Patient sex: M
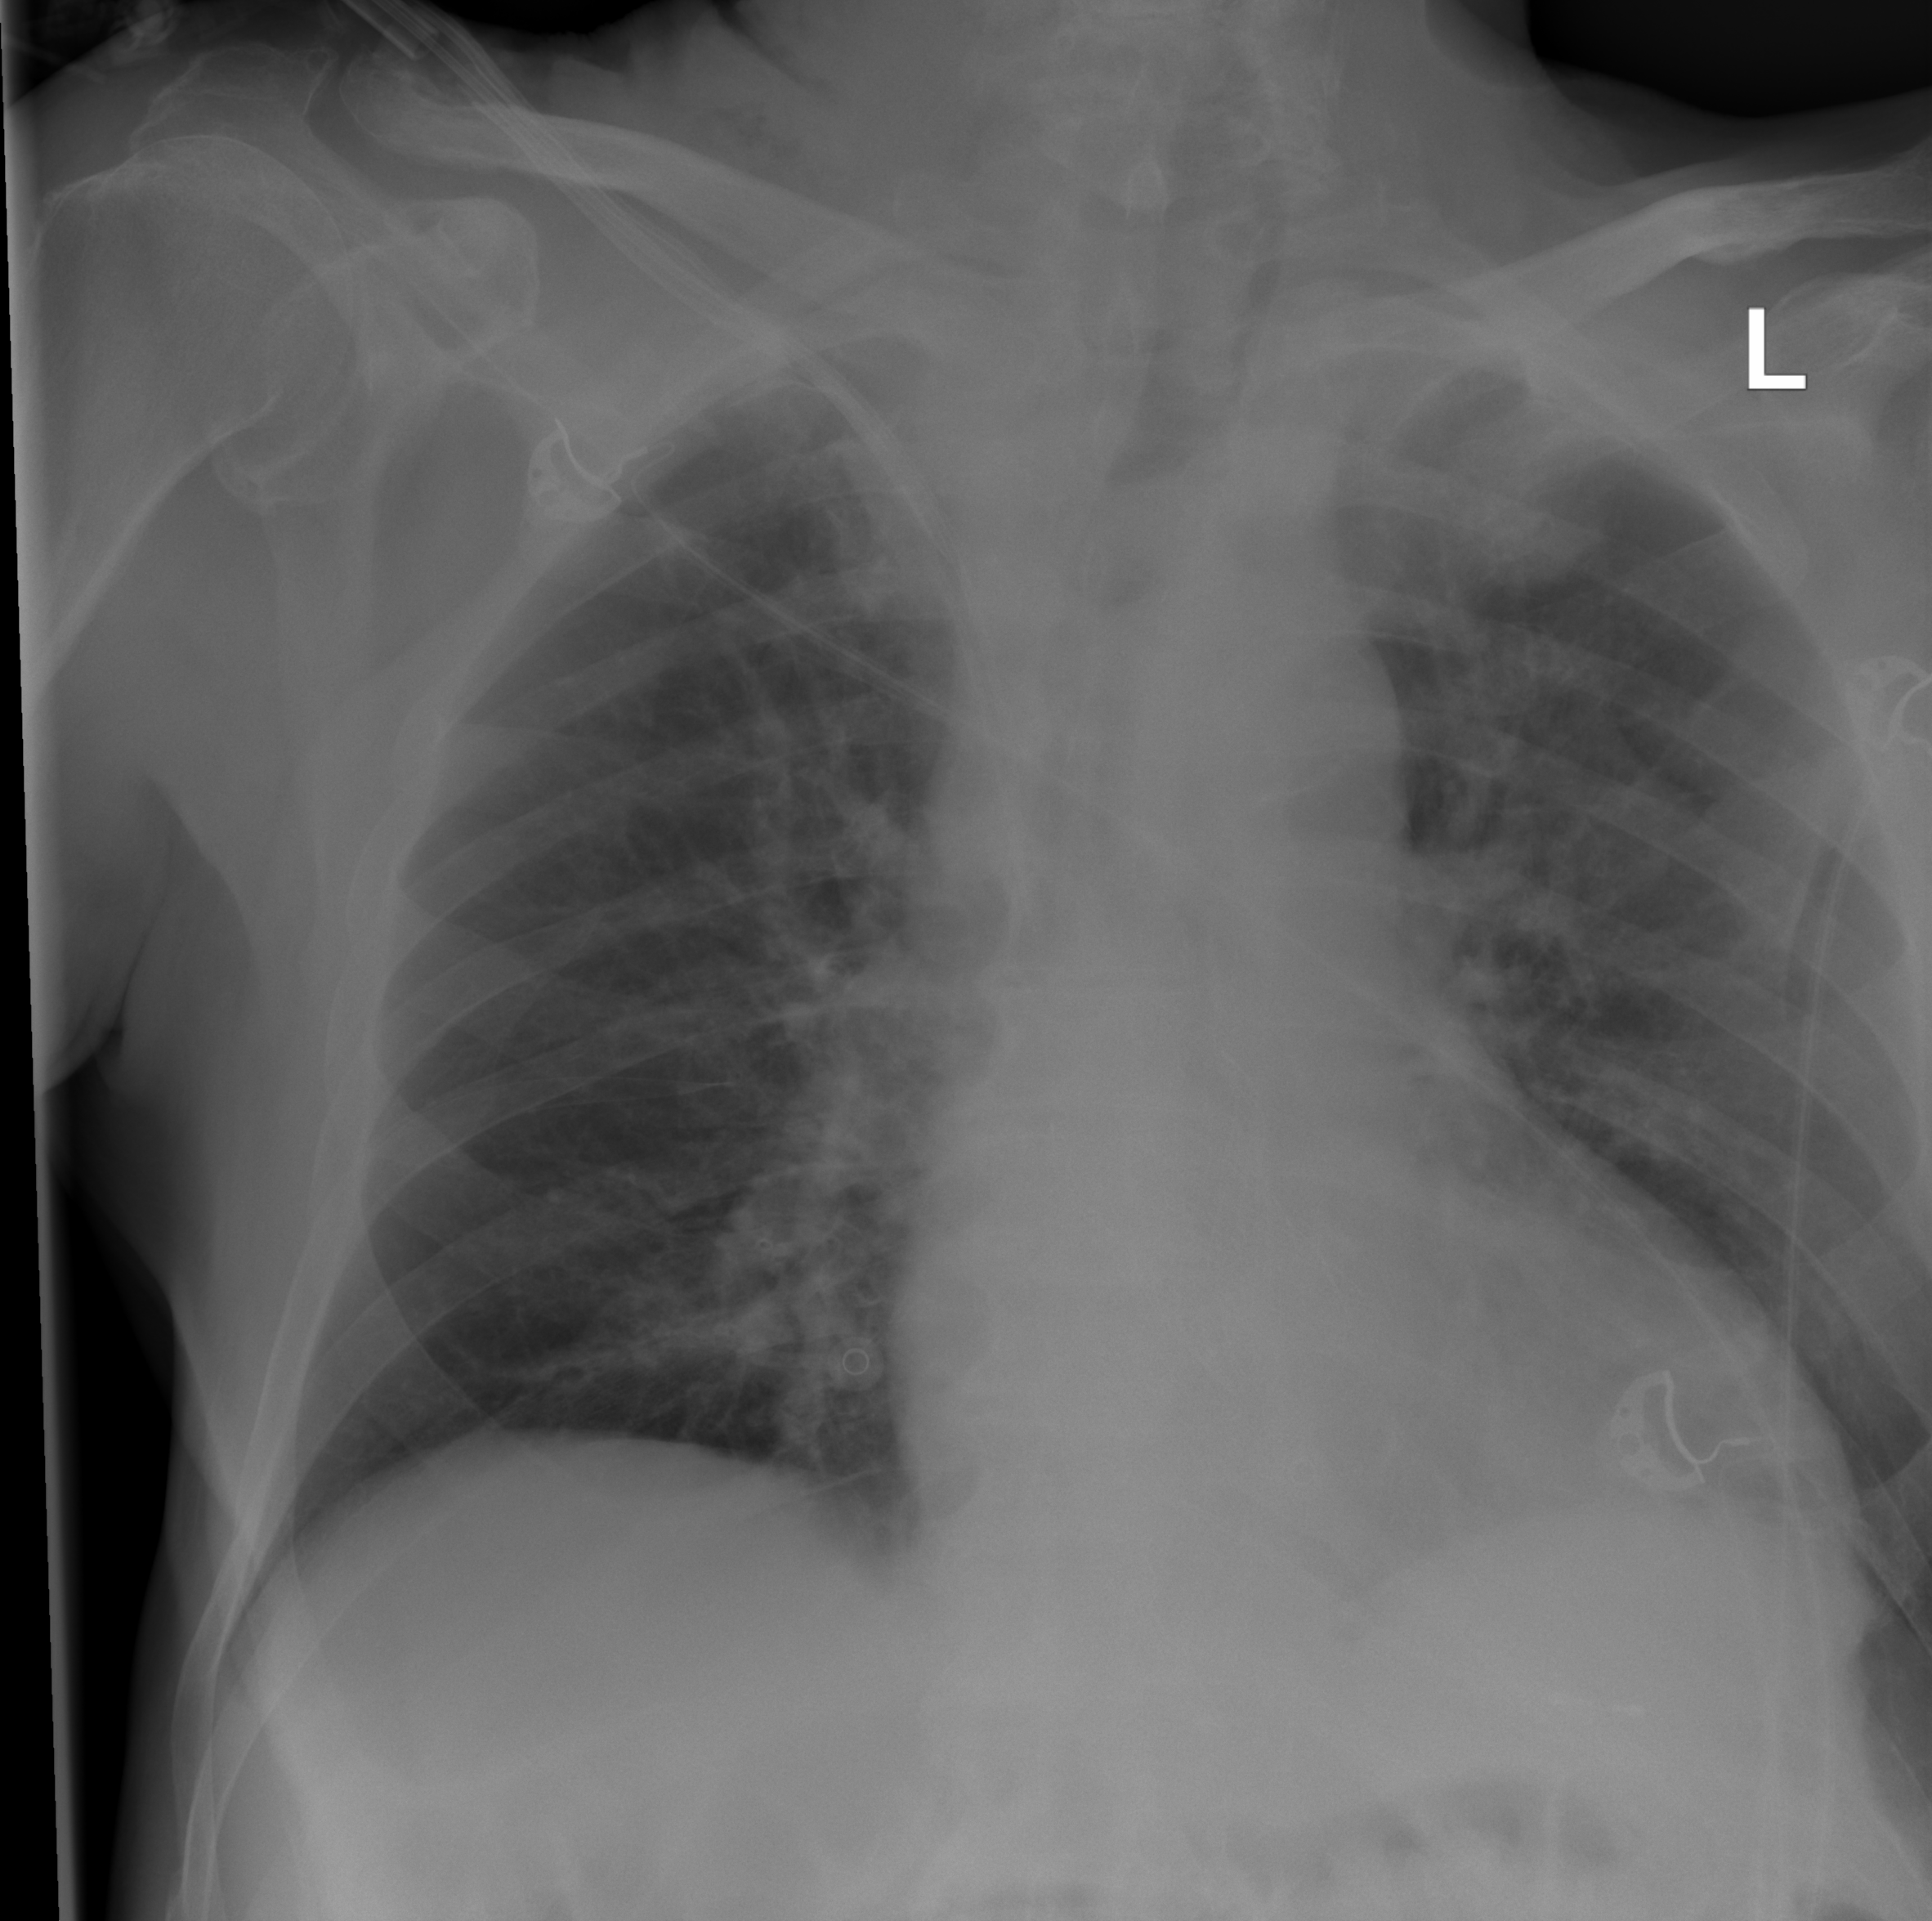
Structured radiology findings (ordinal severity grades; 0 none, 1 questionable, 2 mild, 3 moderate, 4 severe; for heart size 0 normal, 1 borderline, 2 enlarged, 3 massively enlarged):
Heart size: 2
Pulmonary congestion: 2
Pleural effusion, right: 0
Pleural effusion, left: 0
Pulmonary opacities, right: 0
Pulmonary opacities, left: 0
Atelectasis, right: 0
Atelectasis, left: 0